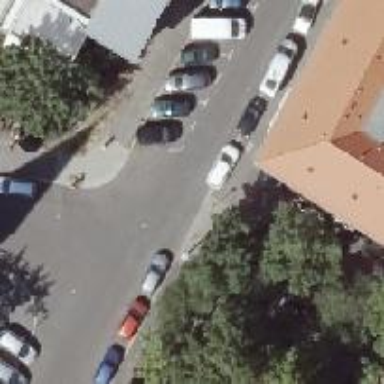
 cars park in parallel orientation and half on the kerb."